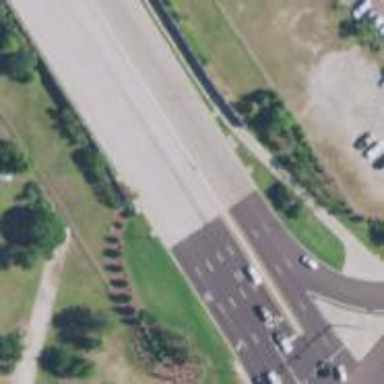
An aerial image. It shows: Trunk link highway.